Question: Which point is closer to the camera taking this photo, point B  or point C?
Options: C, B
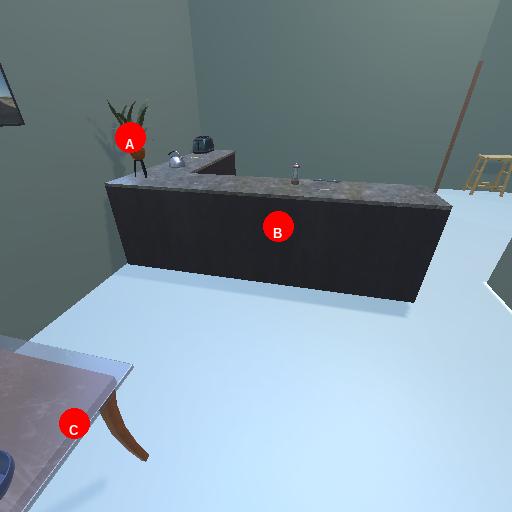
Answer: C